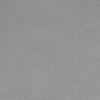
Label: dusty